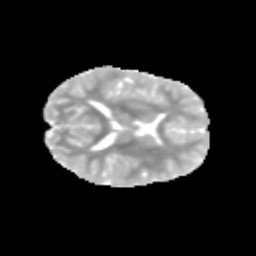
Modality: MD
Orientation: axial
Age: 9
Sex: female
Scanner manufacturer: siemens
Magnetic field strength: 3 T
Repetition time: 3.8 s
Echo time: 0.07 s